Question: In the image below, the top image is what I currently have on a site, it uses an actual Image.
What I want to do is make something more like the bottom image using pure CSS, I cannot figure out how to do it though, can anyone help?

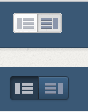
Answer: CSS3 has a lot of solutions. Try this:
'''
div.exampleboxshadowj {
background-color: #EEE;
float: left;
margin-top: 20px;
margin-right: 40px;
height: 65px;
width: 160px;
text-align: center;
-webkit-box-shadow: inset -5px -5px 5px 5px#888;
box-shadow: inset -5px -5px 5px 5px #888;
}
'''
Though you can change the color to blue, if you want.
<URL> is a great link for all the info you could want.